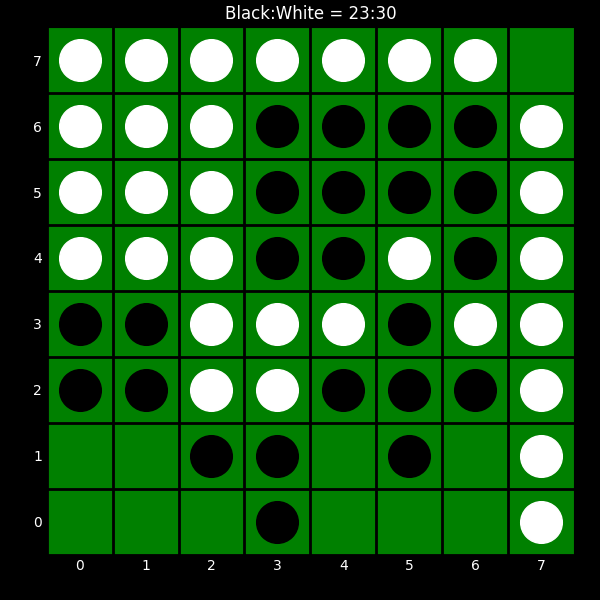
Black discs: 23
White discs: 30